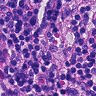
Metastatic tissue present: no